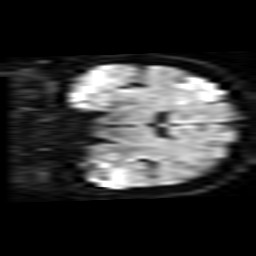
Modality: TRACE
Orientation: coronal
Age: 63
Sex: female
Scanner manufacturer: philips
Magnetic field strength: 1.5 T
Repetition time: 4.805 s
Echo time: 0.07764 s